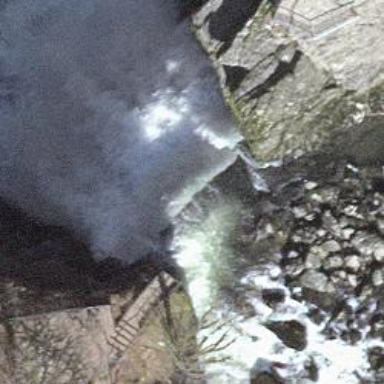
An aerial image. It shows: Attractive tourist attraction featuring stunning waterfall.